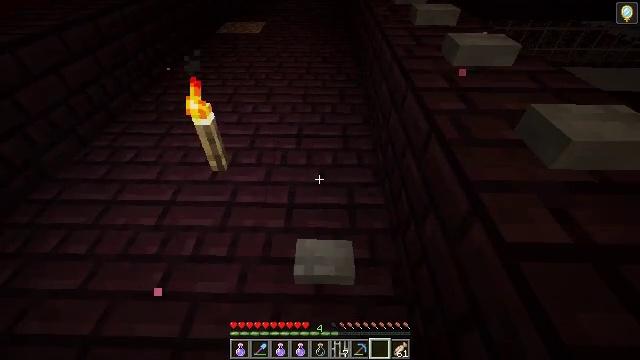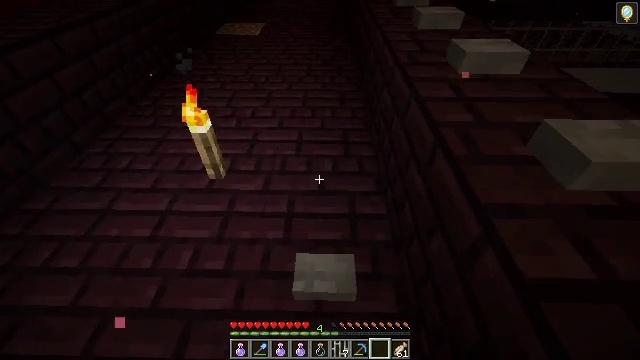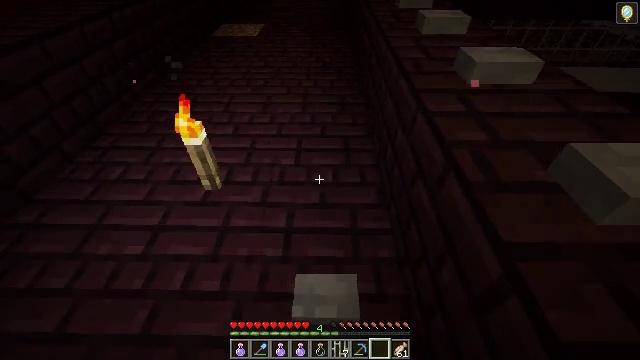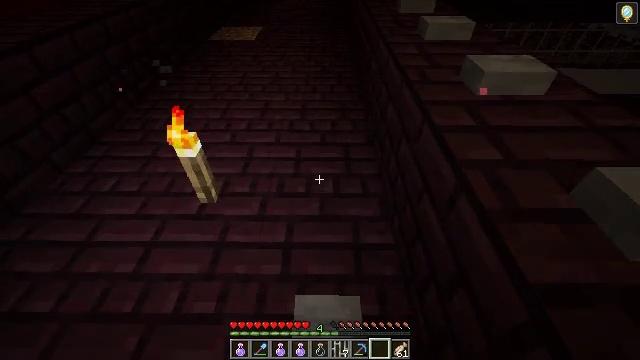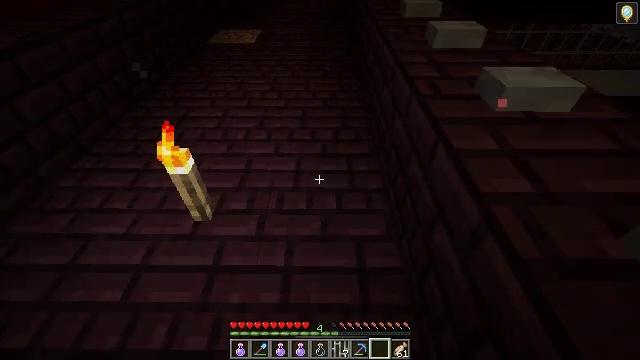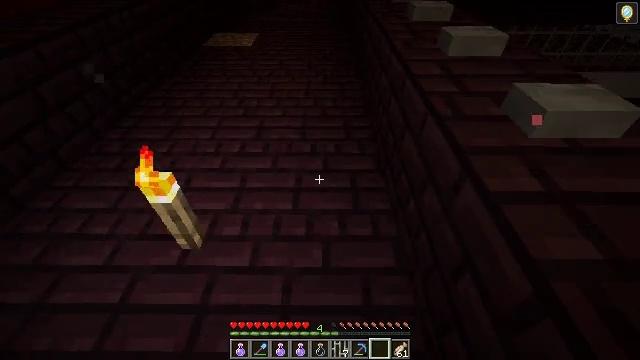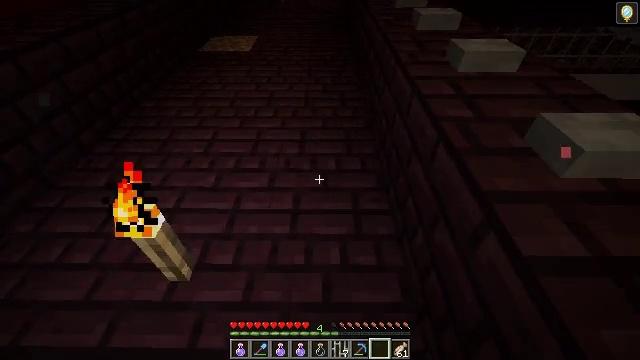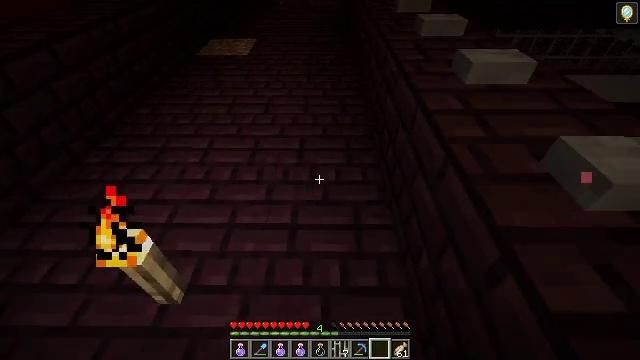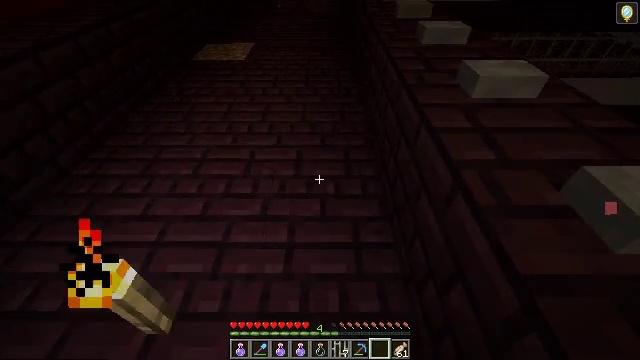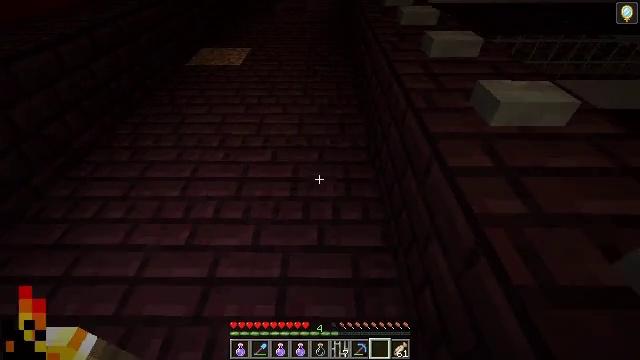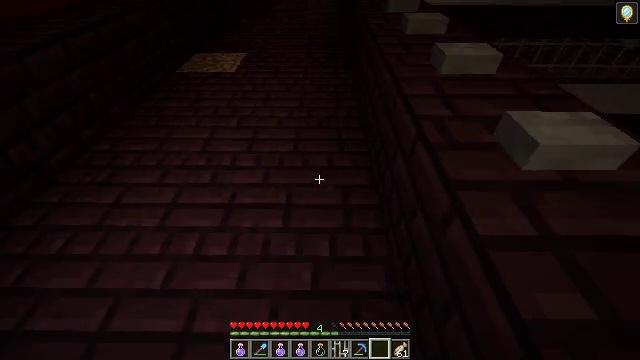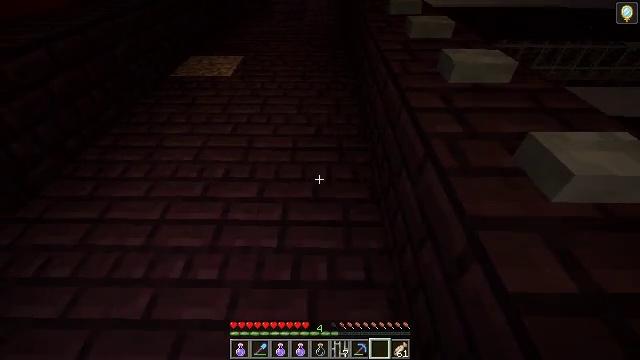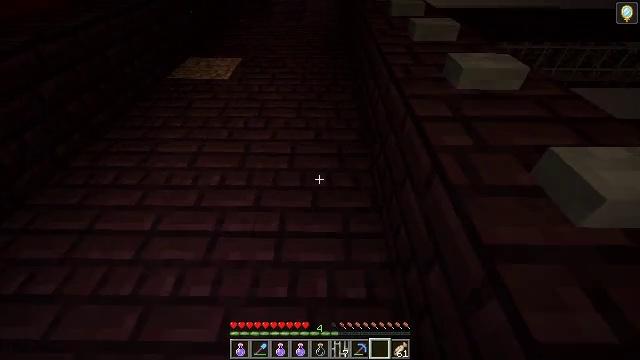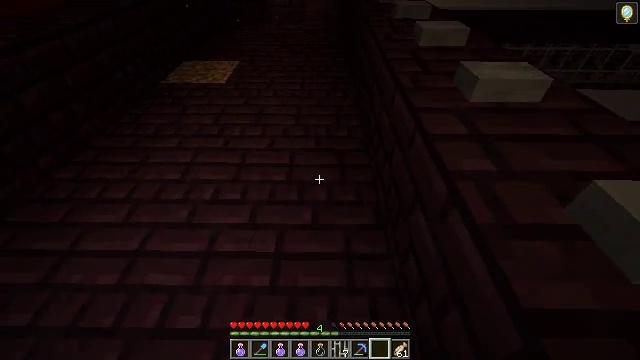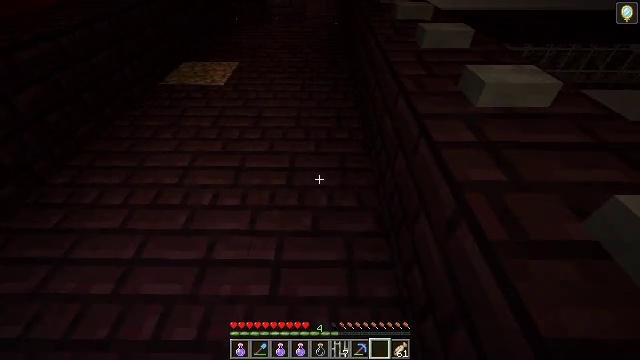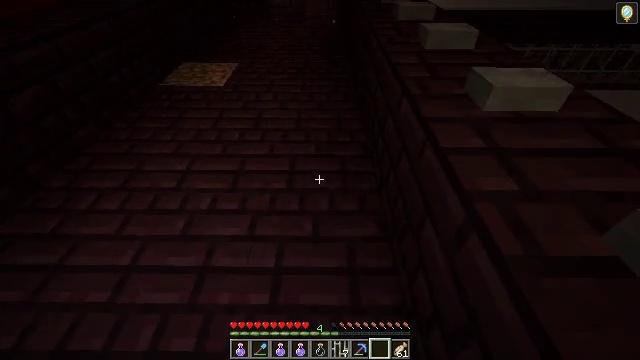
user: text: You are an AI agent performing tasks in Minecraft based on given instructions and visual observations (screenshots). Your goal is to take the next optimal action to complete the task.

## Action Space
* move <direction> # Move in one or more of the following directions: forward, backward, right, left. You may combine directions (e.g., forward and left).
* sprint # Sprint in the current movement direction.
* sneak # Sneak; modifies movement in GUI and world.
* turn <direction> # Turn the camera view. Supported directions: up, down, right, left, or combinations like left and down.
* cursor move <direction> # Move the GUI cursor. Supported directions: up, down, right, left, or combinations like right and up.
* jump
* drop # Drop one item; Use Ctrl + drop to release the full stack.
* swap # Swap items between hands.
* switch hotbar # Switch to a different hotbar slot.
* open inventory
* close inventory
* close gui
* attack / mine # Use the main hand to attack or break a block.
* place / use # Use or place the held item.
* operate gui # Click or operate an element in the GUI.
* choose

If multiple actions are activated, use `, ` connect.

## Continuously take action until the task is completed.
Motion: motion action
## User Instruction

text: Open the crafting menu to craft a stone button.
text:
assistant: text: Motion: move forward, use / place
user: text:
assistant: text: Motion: move forward, use / place
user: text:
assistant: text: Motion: move forward, use / place
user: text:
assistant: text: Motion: move forward, use / place
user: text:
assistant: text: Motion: move forward, use / place
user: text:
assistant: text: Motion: move forward, use / place
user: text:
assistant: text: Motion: move forward, use / place
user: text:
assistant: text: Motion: move forward, use / place
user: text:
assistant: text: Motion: move forward, use / place
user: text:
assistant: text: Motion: move forward, use / place
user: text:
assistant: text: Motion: move forward, use / place
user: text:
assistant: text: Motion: move forward, use / place
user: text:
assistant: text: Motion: use / place
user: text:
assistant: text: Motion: use / place
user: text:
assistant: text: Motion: no_op
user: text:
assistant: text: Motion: move back
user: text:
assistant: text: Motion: move back
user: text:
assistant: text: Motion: move back
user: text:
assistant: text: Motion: move back
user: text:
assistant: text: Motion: move back
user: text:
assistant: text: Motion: move back
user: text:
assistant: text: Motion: move back
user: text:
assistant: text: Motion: move back
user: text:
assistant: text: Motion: move back
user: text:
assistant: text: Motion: open inventory
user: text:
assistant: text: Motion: open inventory
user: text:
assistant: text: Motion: open inventory
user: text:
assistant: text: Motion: no_op
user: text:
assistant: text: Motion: cursor move right
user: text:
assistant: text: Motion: cursor move right